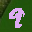
Label: 9